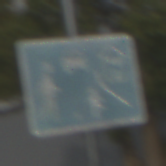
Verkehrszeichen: BeginnVerkehrsberuhigterBereich
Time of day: MorningAfternoon
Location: Outdoor (Suburban)
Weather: PartlyCloudy
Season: NotSpecified
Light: Natural